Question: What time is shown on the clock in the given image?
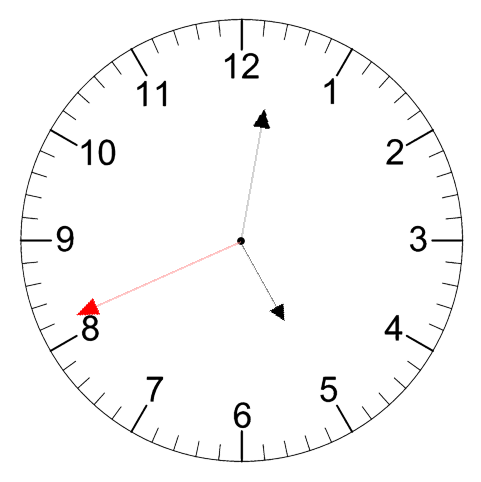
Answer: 05:01:41